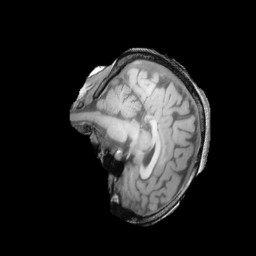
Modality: T1w
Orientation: sagittal
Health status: ill
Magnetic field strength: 3 T